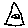
Label: triangle